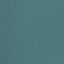
Label: SeaLake